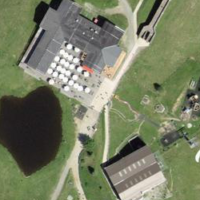
EUNIS habitat code: 23
Species observed at this site:
Rhododendron ferrugineum
Euphrasia alpina
Sorbus aucuparia
Libellula depressa
Acilius sulcatus
Sympetrum fonscolombii
Anthus pratensis
Alnus alnobetula
Achillea millefolium